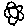
Label: flower